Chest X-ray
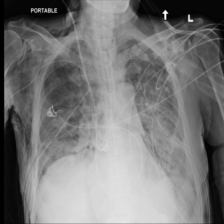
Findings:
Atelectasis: negative
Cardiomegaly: negative
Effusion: negative
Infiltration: positive
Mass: negative
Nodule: negative
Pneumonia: negative
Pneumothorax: positive
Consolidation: negative
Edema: negative
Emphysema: positive
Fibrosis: negative
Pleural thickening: negative
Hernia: negative